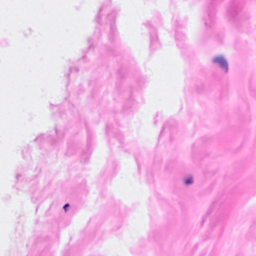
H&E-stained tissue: Breast